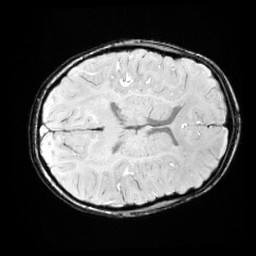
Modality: SWI
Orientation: axial
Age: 11
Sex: male
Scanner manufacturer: siemens
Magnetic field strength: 3 T
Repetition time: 0.027 s
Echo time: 0.02 s